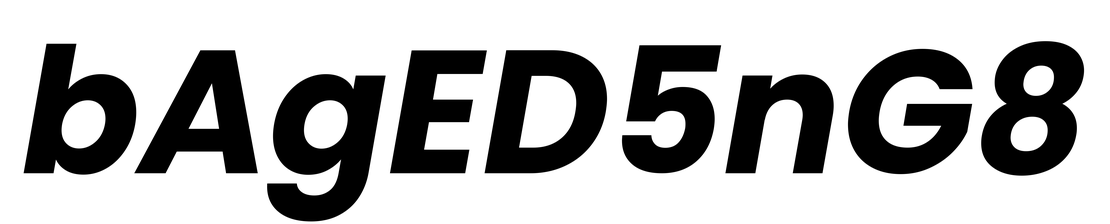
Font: Poppins-BoldItalic